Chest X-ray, PA view. Patient: 75 years old, sex M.
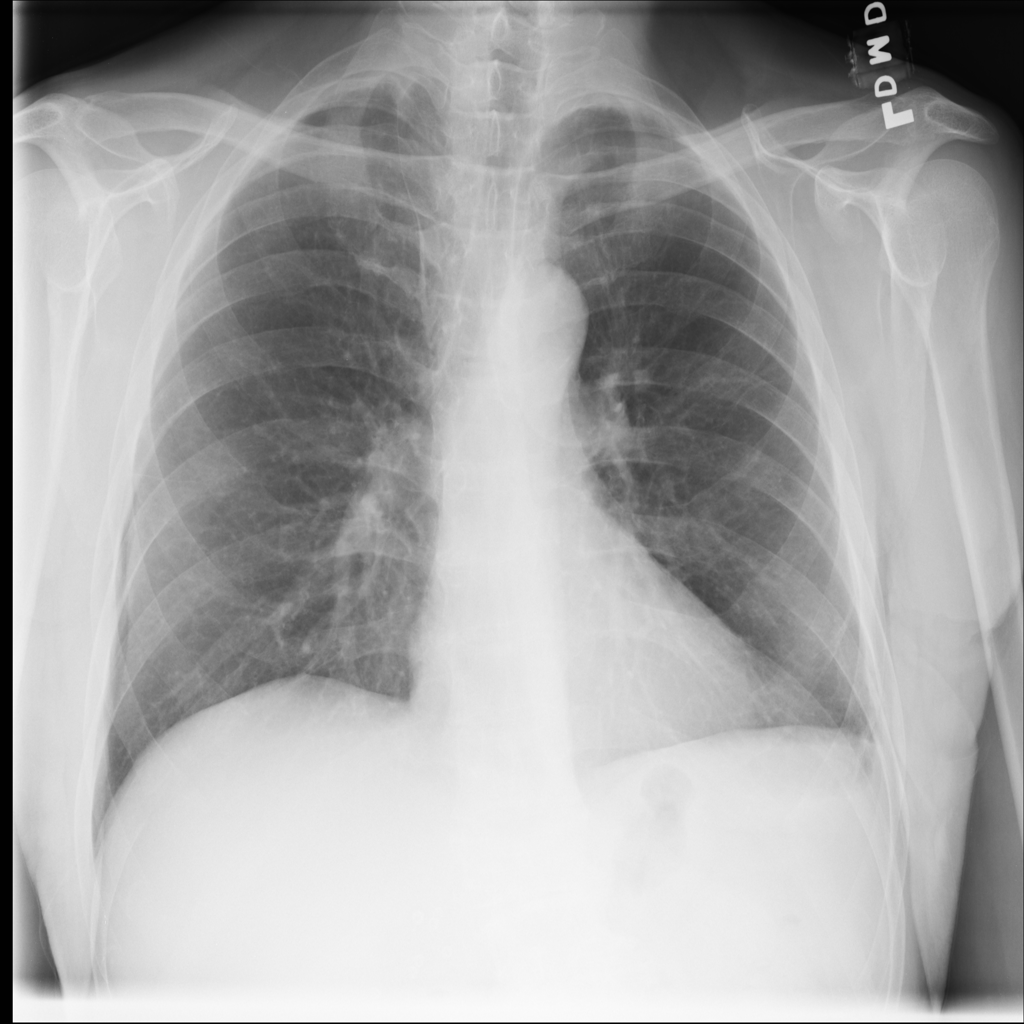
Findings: No Finding